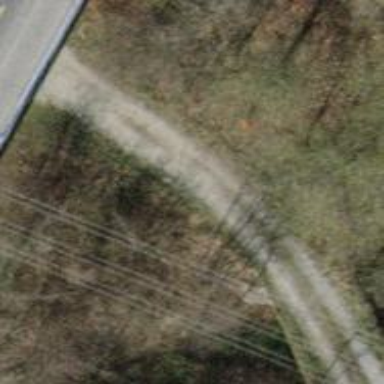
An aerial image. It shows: Pipeline marker.